Question: Working on a music player. I have an NSTableView with a bunch of NSTableCellViews, which each have an NSSlider that unhides when that track starts playing.
Now the problem is, we want the slider to draw right at the bottom of the NSTableCellView, but that means that the knobRect overlaps with the NSTableCellView below it. What is the best way to make sure the knob draws on top of the other table cell views?

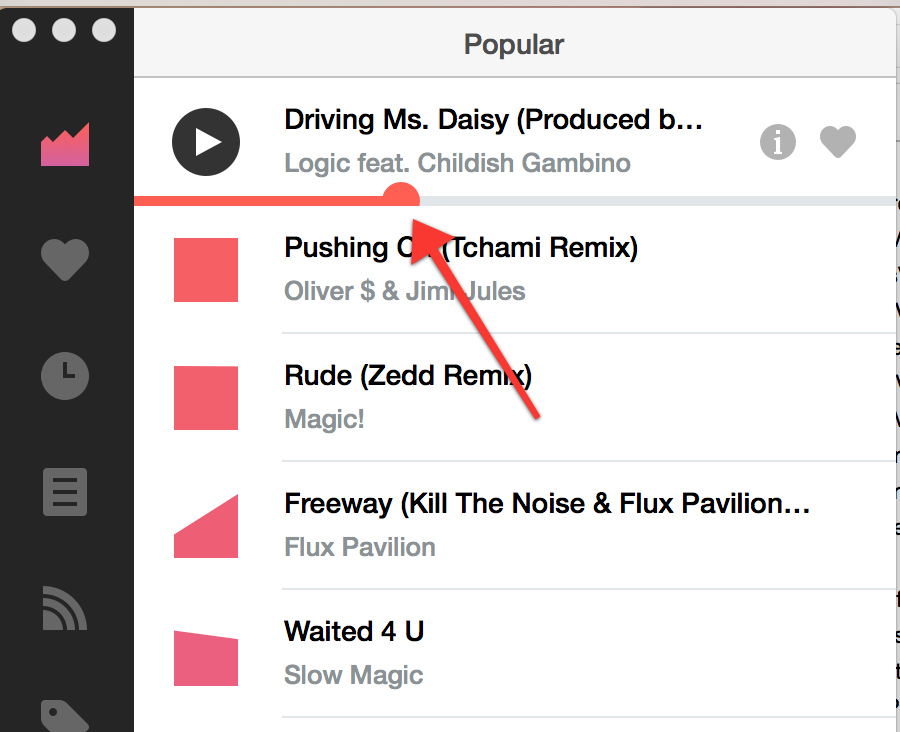
Answer: Adjusting row heights is going to be the easiest thing. (especially if you only allow one playback at a time :))
You could try the setFloatsGroupRows: method of NSTableView and NSTableViewDelegate method tableView:isGroupRow:
This combo gives some very unique built in customizations, but from the looks of it, you've already customized a fair amount so you should be capable.
Also you could try what they wrap which is actually NSScrollView's addFloatingSubview:forAxis:
However, that said, NSTableView and the hierarchy it lives in are pretty tightly wound together so you may find this behaves very oddly with NSTableView when you're not doing the floating group row thing.
In the end, you might want to just revisit your UI design. Maybe your scroller could be like this where the edge of a color ramp is your slider so you can fit it right on top of the playing track :